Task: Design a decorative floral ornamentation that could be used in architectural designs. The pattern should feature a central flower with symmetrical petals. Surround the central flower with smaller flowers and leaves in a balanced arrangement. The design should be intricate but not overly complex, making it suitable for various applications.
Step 418:
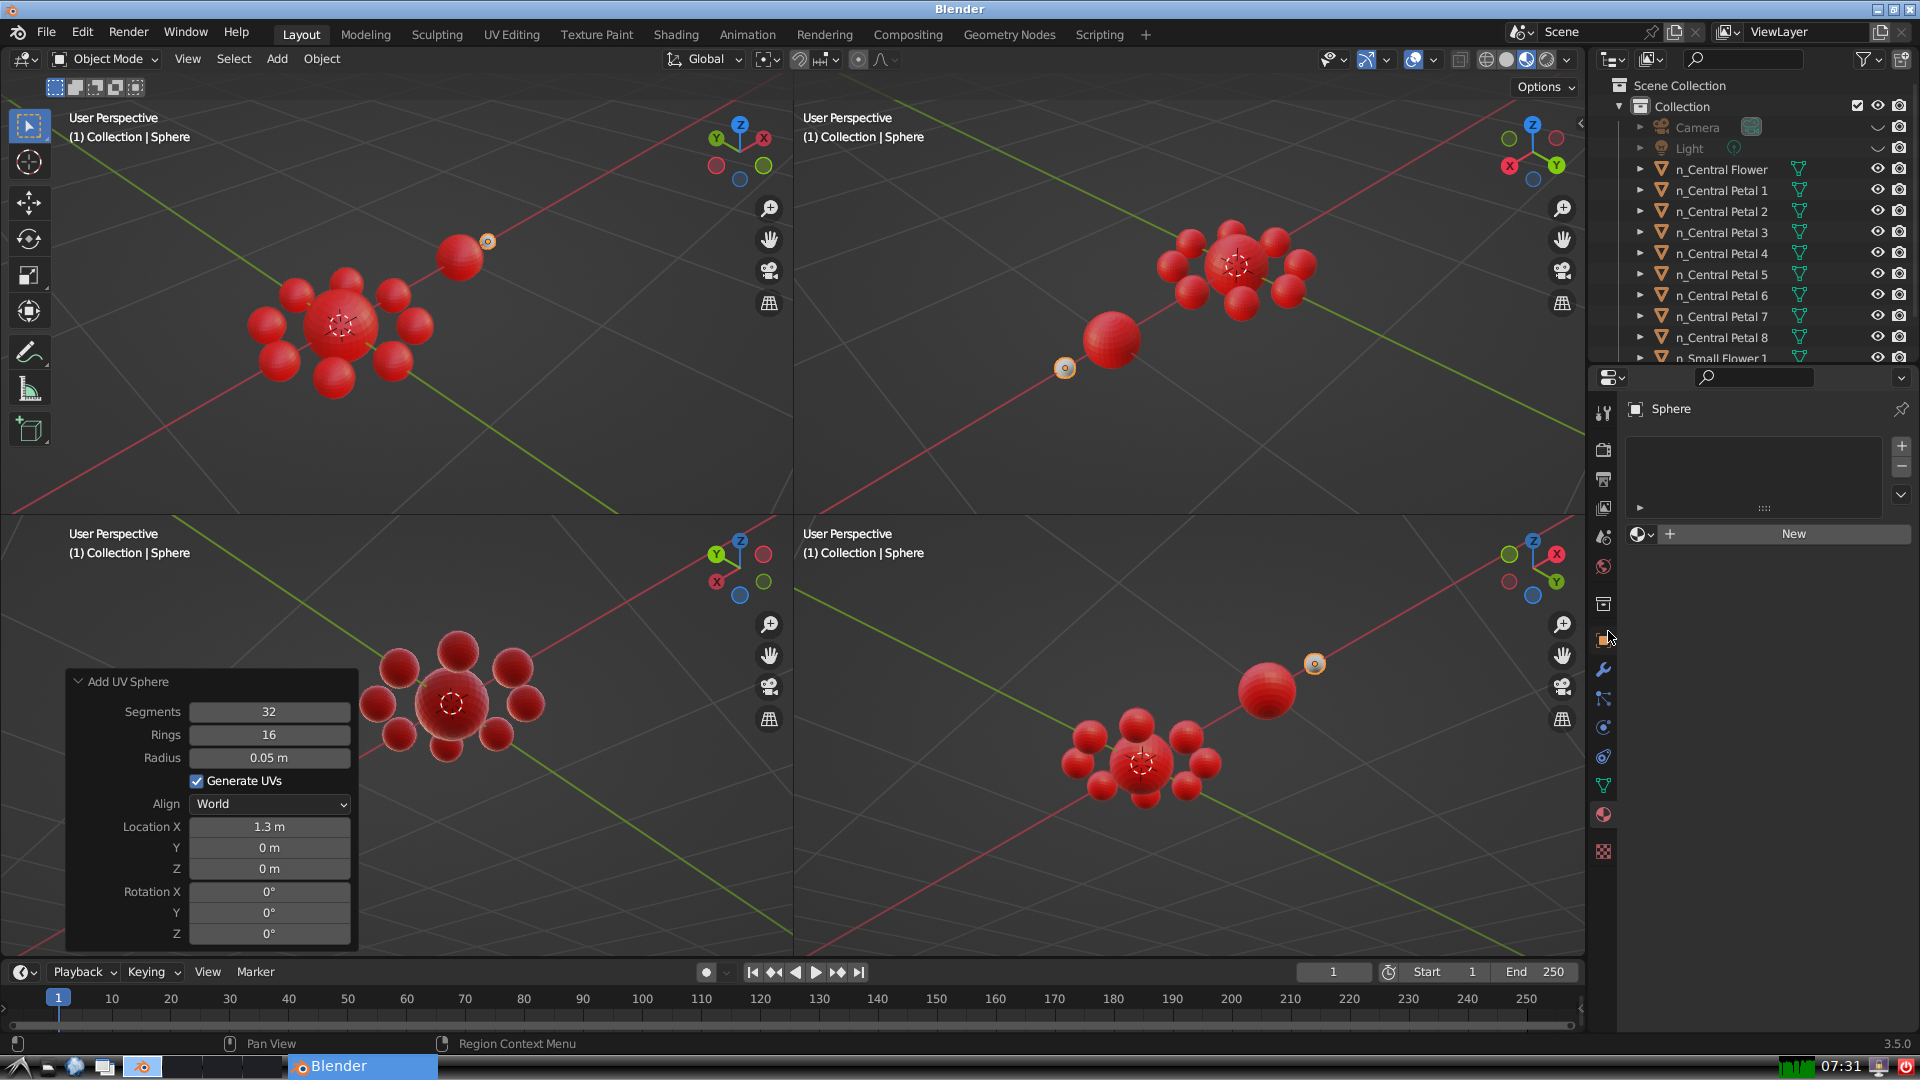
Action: click: no